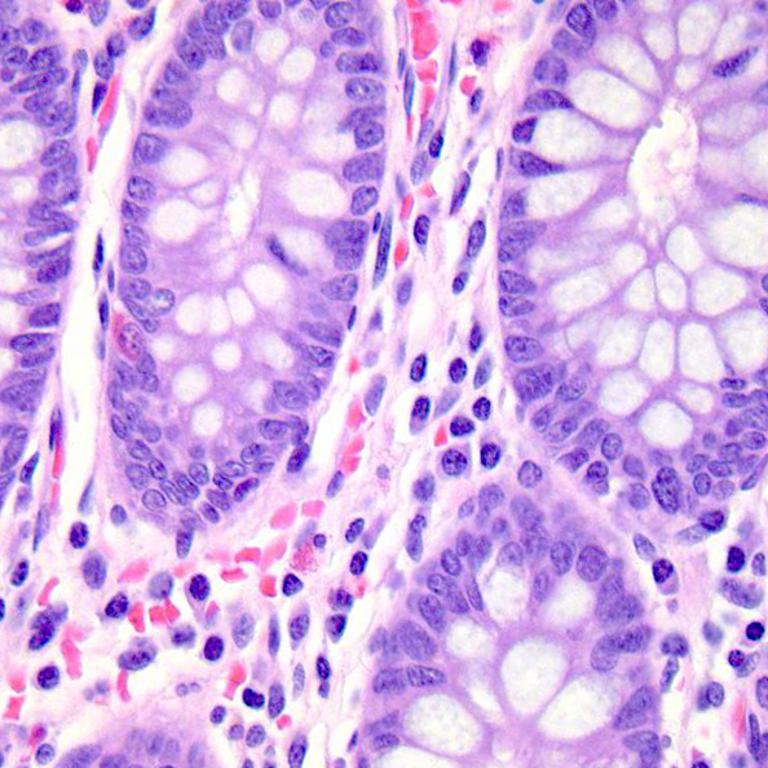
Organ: colon
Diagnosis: benign